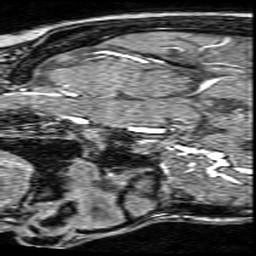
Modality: angio
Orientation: sagittal
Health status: ill
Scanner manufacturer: philips
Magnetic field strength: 3 T
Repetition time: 0.01832 s
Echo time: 0.00338 s